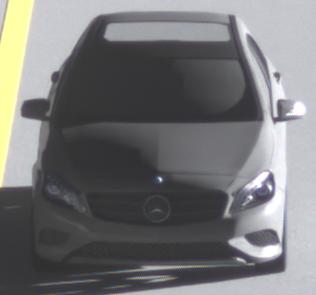
Make: Mercedes-Benz
Model: A 180
Detailed model: A-Class (176)
Model produced from: 2012/09
Model produced until: 2015/07
Doors: 5
Color: gray
Road condition: dry road
Daytime: sunrise or sunset
Contrast: high contrast